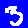
Digit: 3